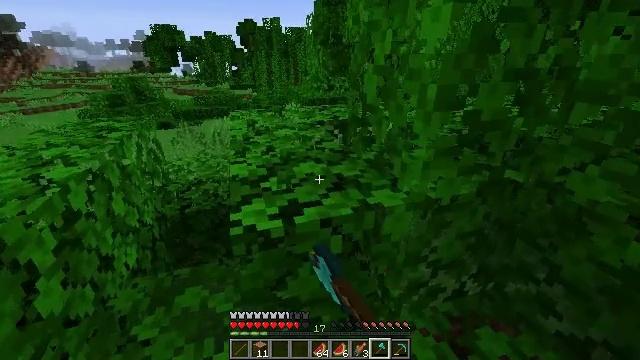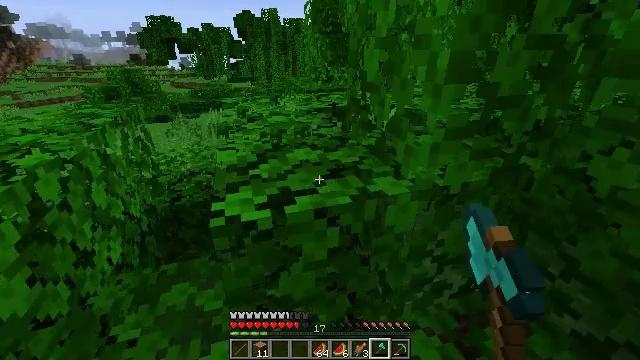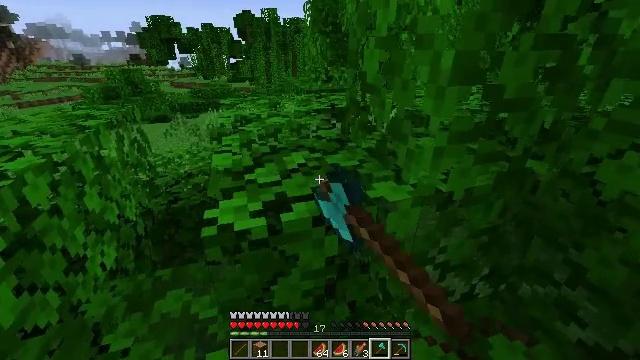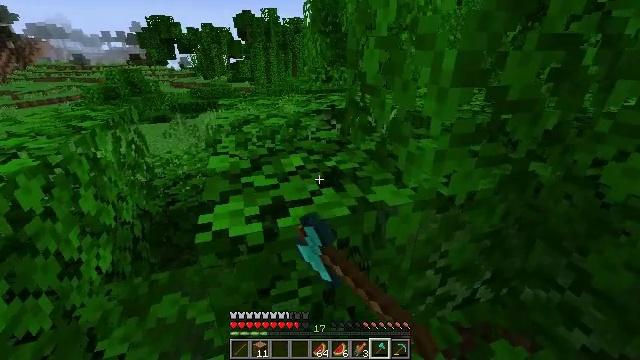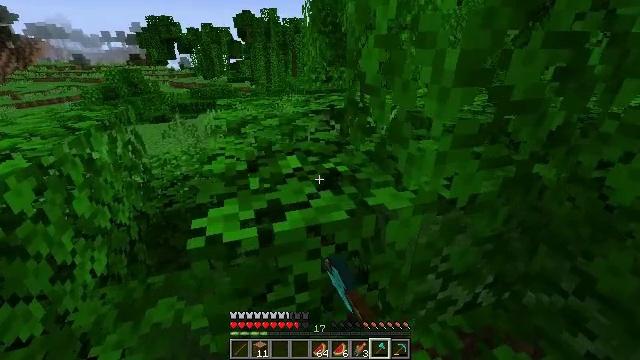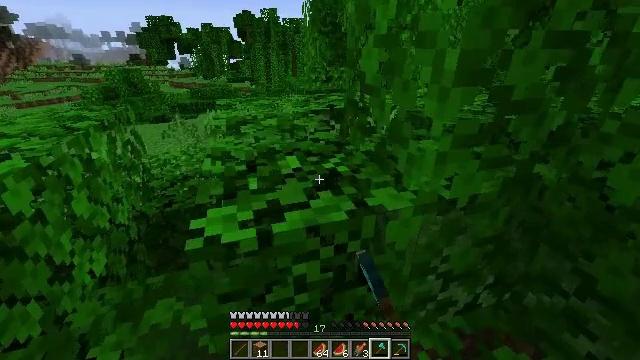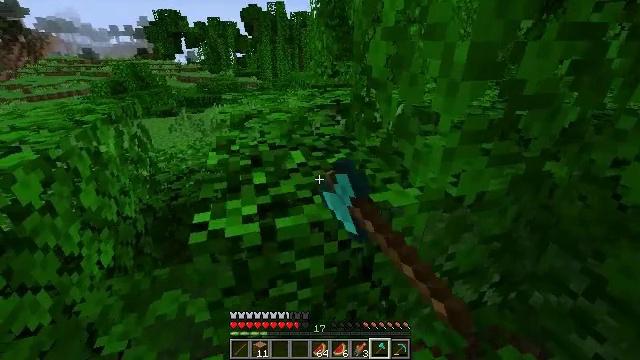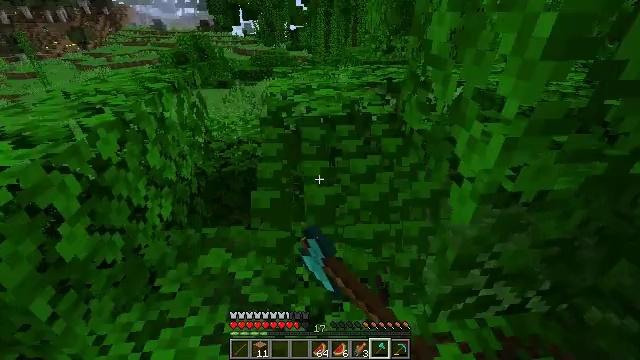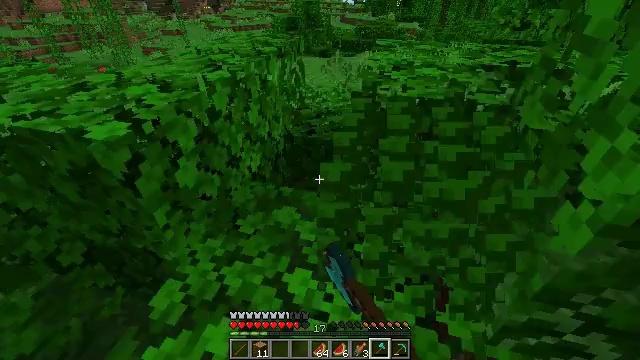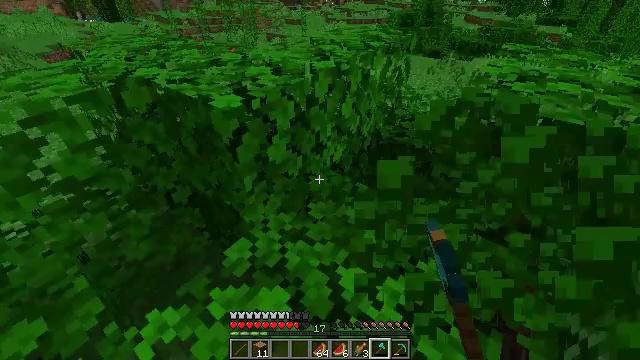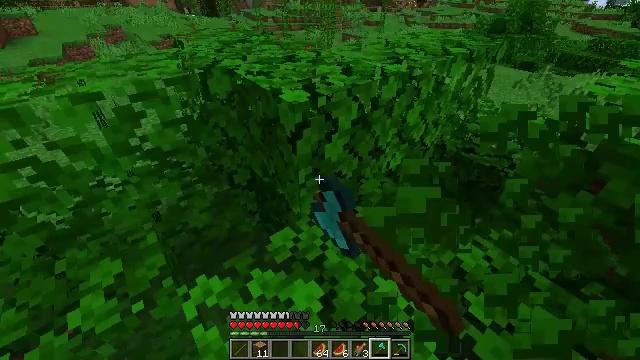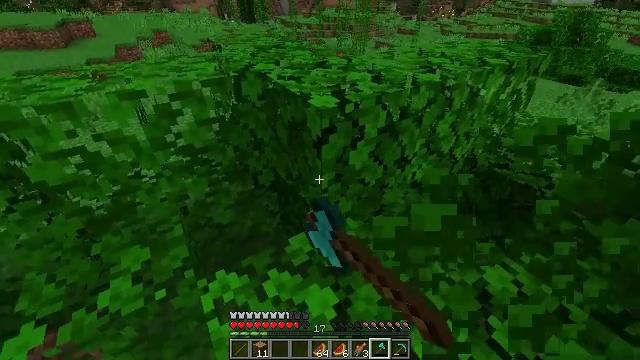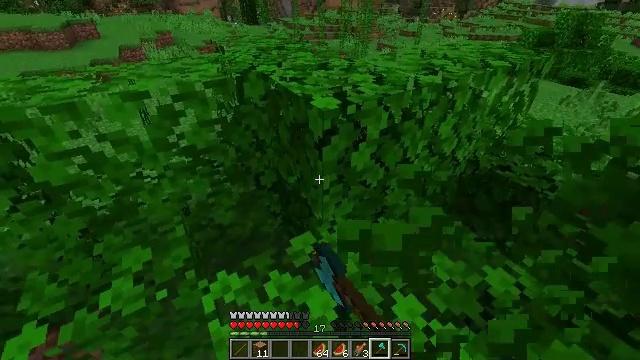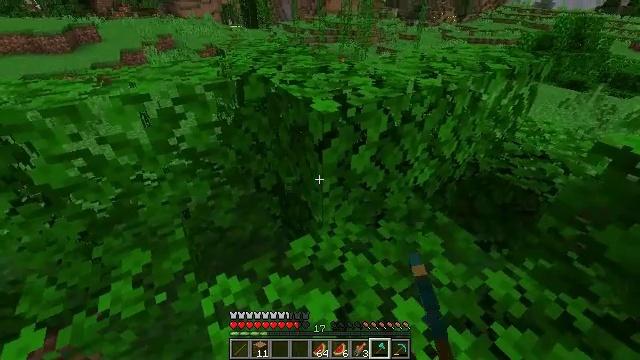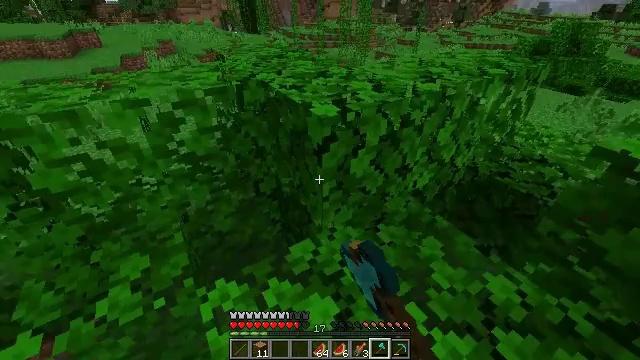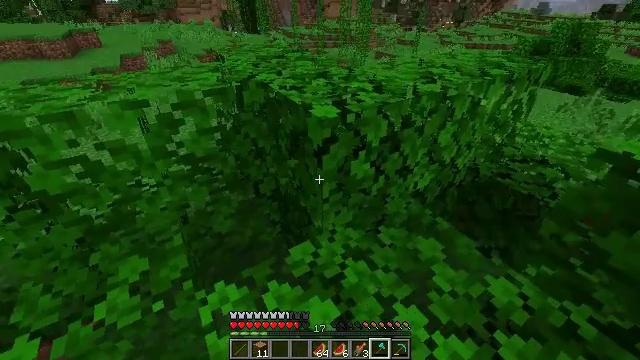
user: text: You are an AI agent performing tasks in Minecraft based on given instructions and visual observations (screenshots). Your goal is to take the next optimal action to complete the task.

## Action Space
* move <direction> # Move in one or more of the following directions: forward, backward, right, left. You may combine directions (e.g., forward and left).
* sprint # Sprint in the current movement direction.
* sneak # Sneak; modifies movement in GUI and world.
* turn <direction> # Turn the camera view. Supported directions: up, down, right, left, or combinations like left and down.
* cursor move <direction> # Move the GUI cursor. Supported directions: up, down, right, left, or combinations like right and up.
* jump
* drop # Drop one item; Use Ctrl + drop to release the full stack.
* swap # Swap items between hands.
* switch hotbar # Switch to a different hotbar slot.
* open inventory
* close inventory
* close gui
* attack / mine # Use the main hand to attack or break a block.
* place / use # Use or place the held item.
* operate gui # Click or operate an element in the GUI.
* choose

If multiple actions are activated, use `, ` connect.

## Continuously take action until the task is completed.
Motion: motion action
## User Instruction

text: Break oak leaves from the trees.
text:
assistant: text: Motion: turn down, attack / mine
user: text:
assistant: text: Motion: attack / mine
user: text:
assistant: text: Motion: attack / mine
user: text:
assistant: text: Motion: attack / mine
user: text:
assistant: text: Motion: attack / mine
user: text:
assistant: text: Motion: turn left and down, attack / mine
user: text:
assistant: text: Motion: turn left and down, attack / mine
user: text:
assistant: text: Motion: turn left and down, attack / mine
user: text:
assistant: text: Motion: turn left, attack / mine
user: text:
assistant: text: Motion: turn left, attack / mine
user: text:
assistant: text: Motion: turn left and up, attack / mine
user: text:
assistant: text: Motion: attack / mine
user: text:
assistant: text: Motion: attack / mine
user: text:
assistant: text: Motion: attack / mine
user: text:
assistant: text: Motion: move forward, attack / mine
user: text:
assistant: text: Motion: move forward, attack / mine
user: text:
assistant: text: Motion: move forward, attack / mine
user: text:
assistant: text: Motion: move forward, attack / mine
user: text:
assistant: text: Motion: attack / mine
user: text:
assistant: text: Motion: attack / mine
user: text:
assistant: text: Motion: attack / mine
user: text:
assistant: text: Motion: attack / mine
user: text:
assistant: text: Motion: attack / mine
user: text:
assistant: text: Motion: attack / mine
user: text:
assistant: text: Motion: attack / mine
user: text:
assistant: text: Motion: turn right and down, attack / mine
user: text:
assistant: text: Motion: turn right and down, attack / mine
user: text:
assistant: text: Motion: turn right and down, attack / mine
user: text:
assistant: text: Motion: turn right, attack / mine
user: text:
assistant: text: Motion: turn right and down, attack / mine